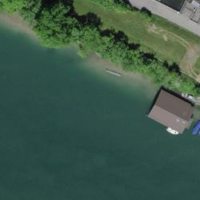
EUNIS habitat code: 15
Species observed at this site:
Dryocopus martius
Turdus pilaris
Picus viridis